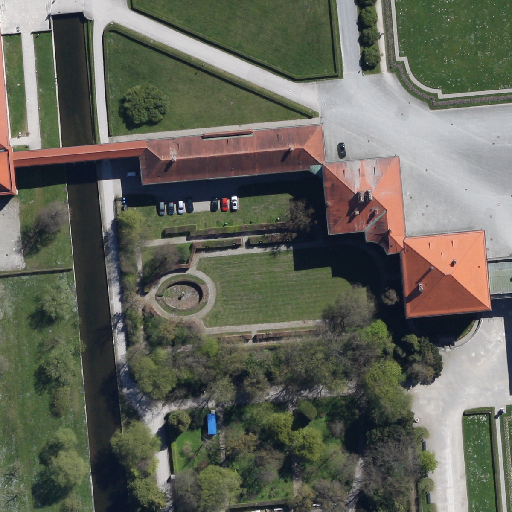
Referring expression: car in the parking area